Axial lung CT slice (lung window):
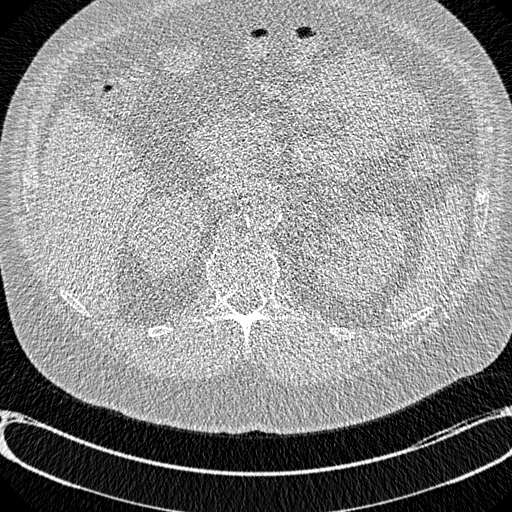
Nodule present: no